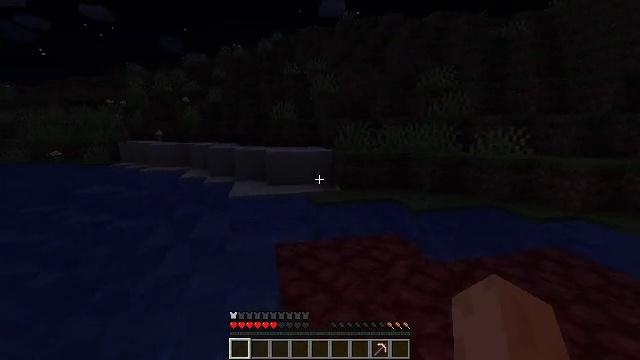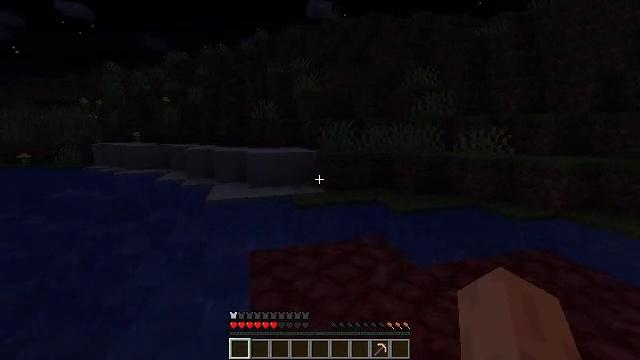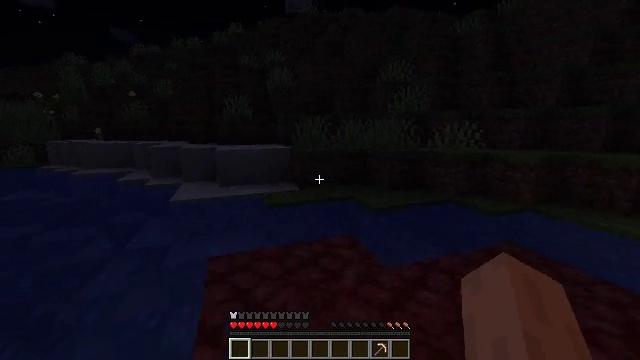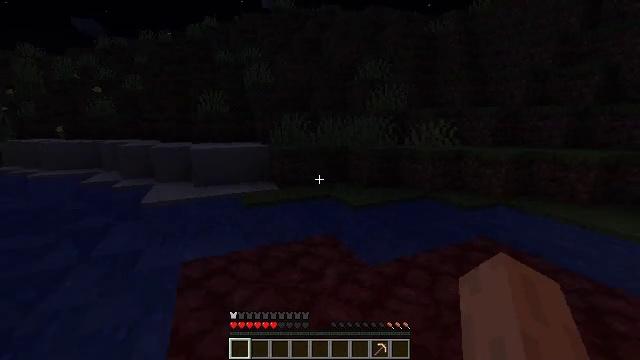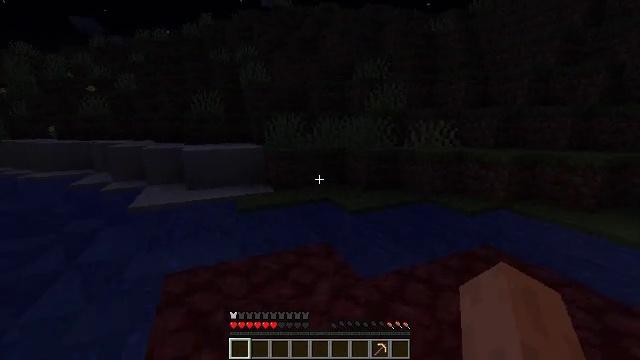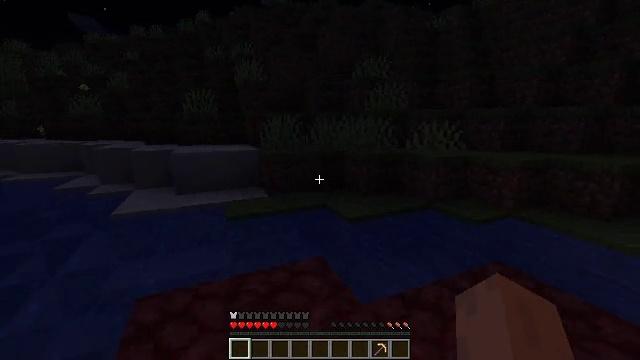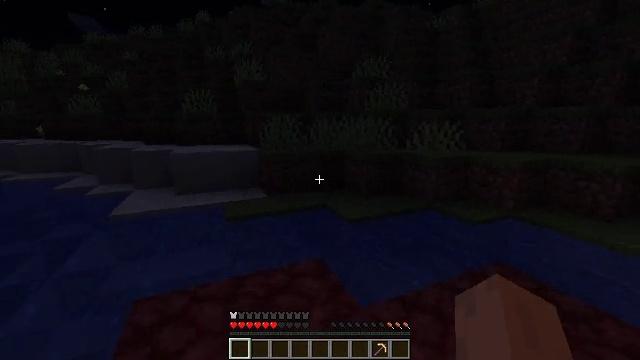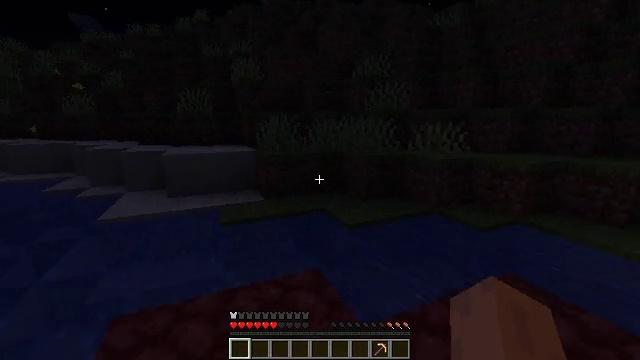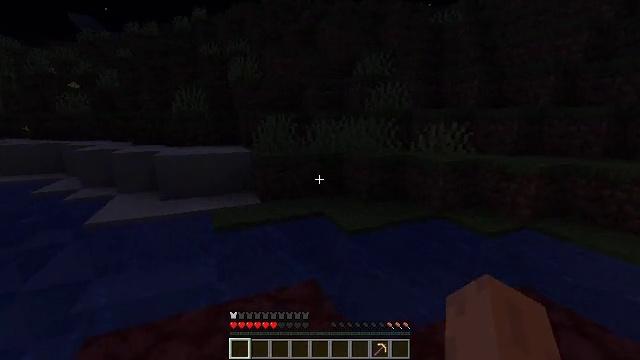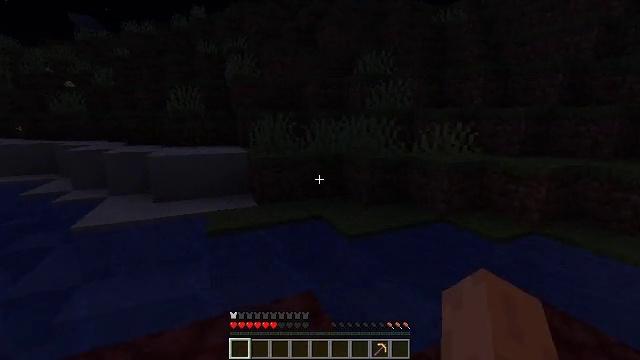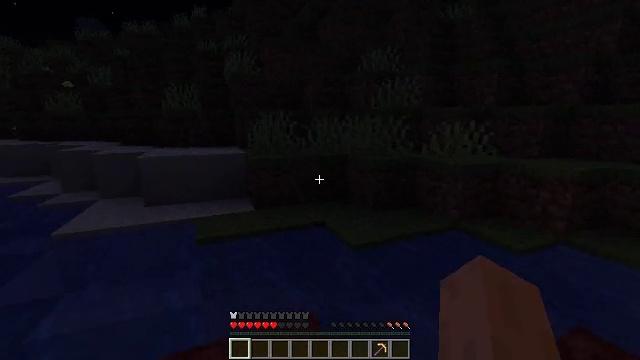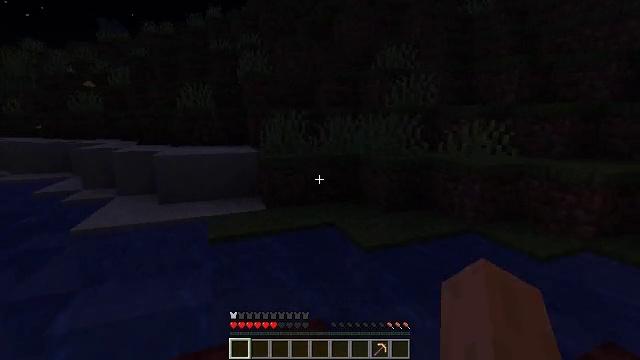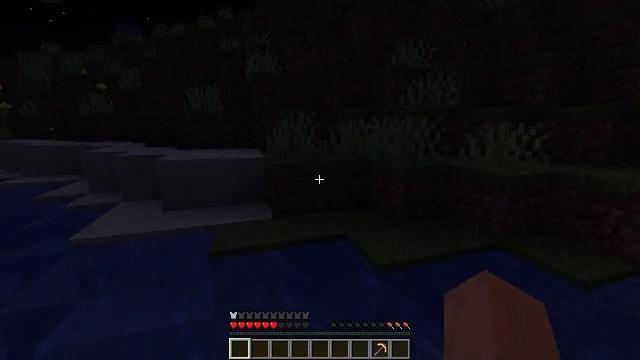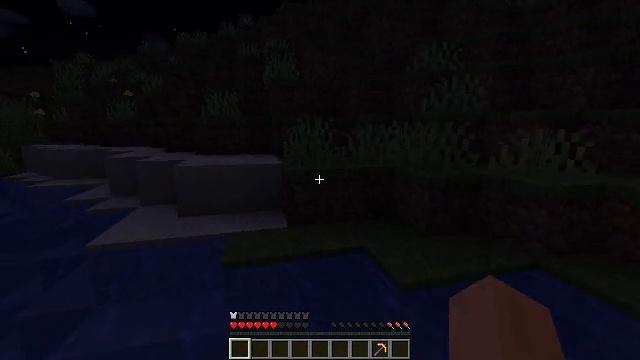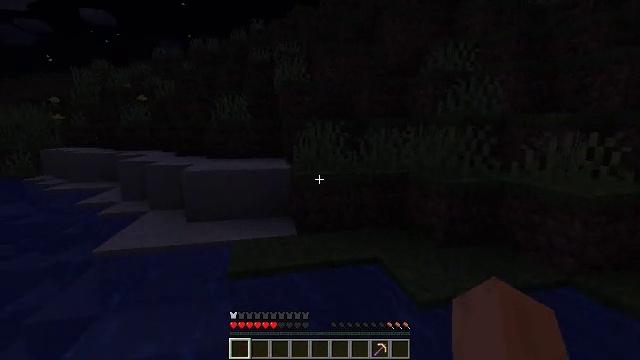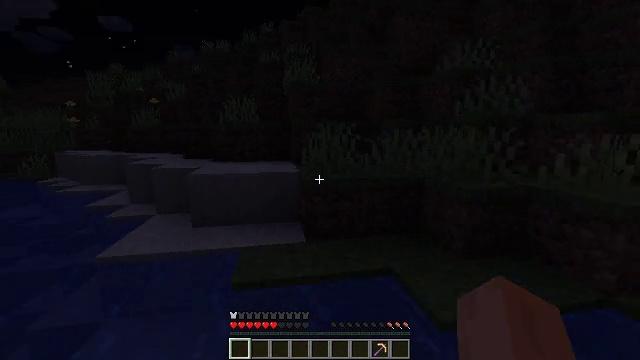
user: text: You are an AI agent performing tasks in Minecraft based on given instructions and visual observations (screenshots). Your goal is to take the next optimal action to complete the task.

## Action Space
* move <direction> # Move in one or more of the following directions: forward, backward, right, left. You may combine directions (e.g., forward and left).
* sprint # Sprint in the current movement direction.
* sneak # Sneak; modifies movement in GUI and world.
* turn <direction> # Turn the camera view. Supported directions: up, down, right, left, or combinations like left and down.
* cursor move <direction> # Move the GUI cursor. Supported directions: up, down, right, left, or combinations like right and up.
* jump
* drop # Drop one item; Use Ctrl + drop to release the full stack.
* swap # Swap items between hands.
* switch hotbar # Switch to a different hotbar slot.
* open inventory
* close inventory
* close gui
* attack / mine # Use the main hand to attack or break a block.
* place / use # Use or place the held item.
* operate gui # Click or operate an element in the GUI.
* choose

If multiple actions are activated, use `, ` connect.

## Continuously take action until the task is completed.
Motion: motion action
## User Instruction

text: Harvest grass block to clear the area.
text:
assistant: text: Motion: move forward and move right, turn right
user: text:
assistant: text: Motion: move forward and move right, turn right
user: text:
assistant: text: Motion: move forward, turn right
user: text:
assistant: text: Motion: move forward
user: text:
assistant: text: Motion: move forward
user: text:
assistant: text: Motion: move forward
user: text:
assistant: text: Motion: move forward
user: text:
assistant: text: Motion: move forward
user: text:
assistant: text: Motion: move forward
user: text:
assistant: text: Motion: move forward
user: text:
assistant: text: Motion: move forward, turn left
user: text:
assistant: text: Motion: move forward, turn left
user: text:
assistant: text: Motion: move forward, turn left and up
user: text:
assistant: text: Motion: move forward, turn left
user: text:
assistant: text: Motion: move forward, turn left
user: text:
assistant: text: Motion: move forward, turn left
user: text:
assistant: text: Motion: move forward, turn left
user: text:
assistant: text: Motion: move forward, turn left, jump
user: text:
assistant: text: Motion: move forward, turn left, jump
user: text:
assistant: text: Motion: move forward, turn left, jump
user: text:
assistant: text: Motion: move forward, turn left and up, jump
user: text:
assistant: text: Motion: move forward, turn left and up, jump
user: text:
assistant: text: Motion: move forward, turn left, jump
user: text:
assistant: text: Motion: move forward, turn left, jump
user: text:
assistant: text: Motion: move forward, turn left, jump
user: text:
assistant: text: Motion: move forward, turn left, jump
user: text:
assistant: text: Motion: move forward, turn left, jump
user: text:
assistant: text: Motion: move forward, turn left, jump
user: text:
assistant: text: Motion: move forward, jump
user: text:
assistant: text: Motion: move forward, jump